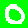
Digit: 0